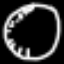
Label: clock